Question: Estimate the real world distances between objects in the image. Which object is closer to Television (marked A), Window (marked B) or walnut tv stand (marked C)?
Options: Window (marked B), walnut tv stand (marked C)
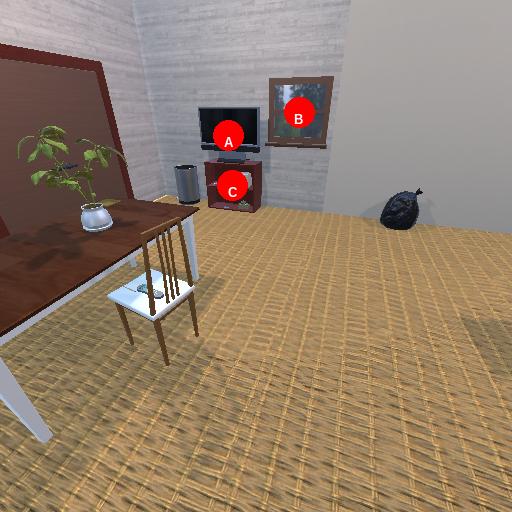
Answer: Window (marked B)